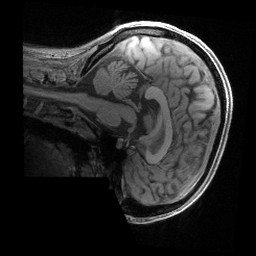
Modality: T1w
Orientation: sagittal
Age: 26
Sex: female
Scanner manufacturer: siemens
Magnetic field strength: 3 T
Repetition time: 2.4 s
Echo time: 0.00241 s